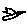
Label: bird